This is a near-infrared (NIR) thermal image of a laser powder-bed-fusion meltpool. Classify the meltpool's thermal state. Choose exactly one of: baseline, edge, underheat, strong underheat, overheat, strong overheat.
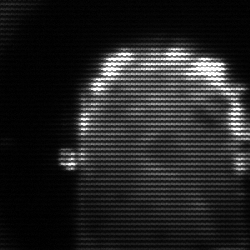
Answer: baseline